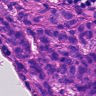
Metastatic tissue present: yes